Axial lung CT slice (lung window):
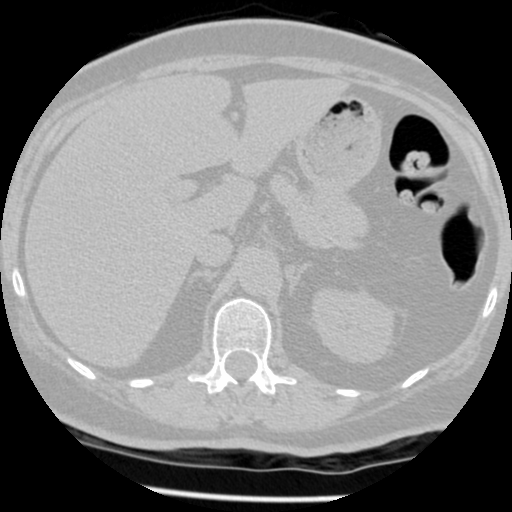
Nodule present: no